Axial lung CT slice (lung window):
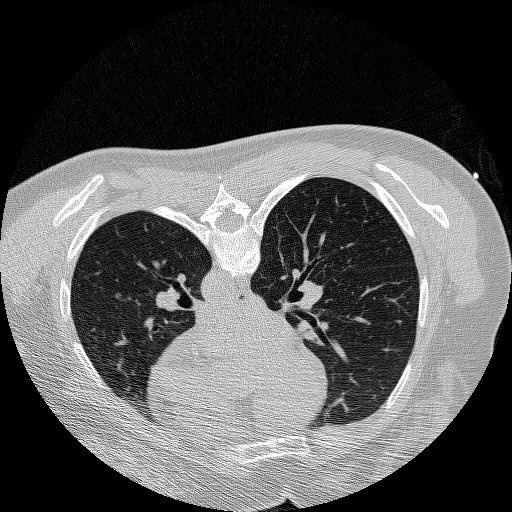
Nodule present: yes
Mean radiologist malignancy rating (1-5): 3